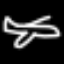
Label: airplane